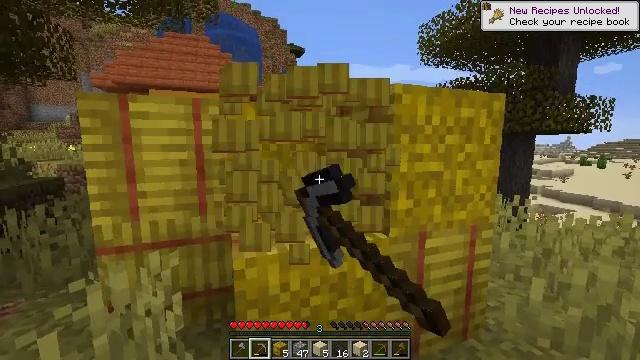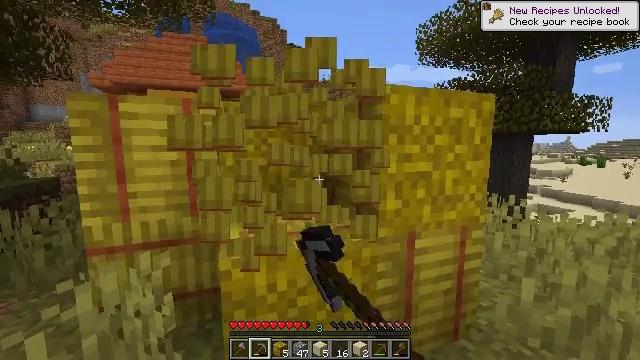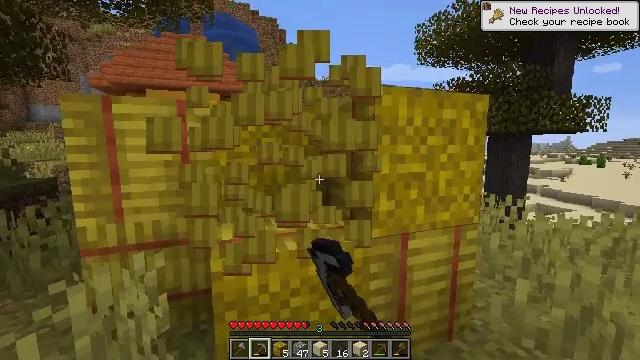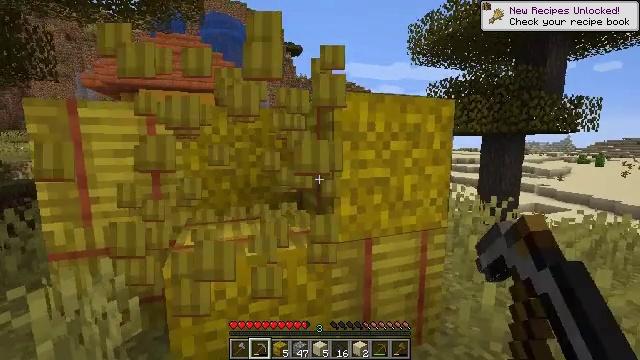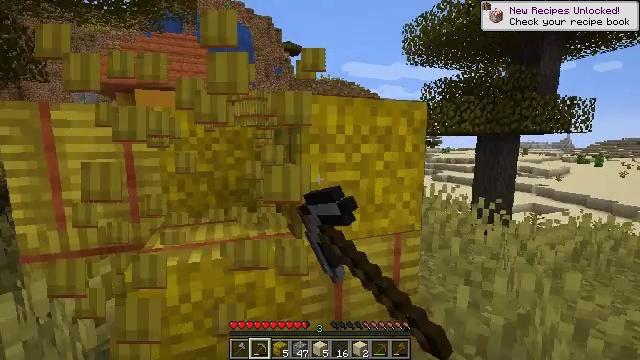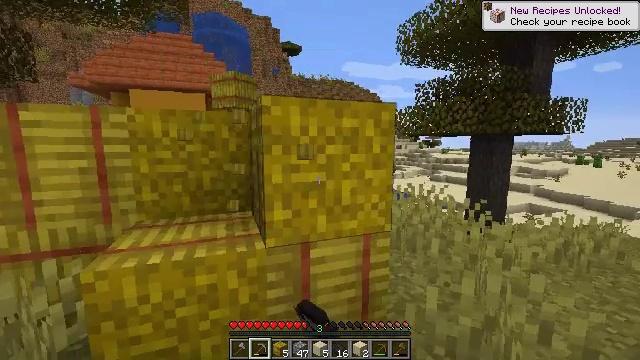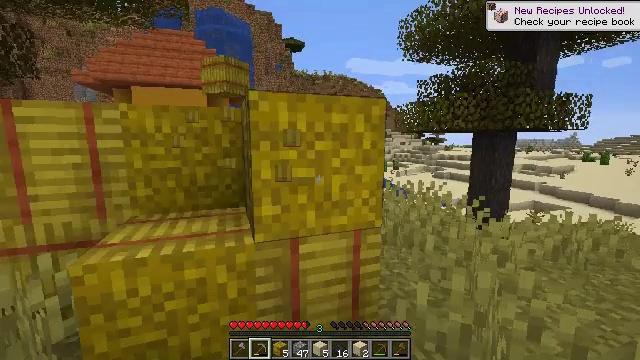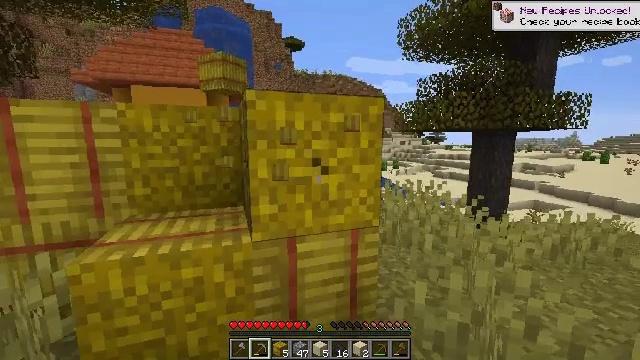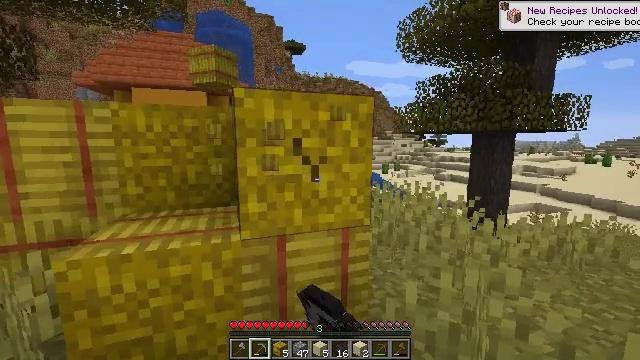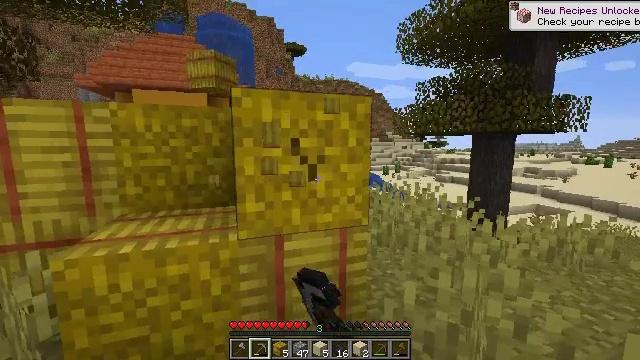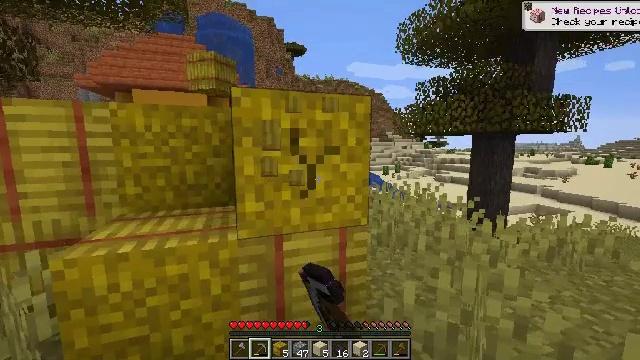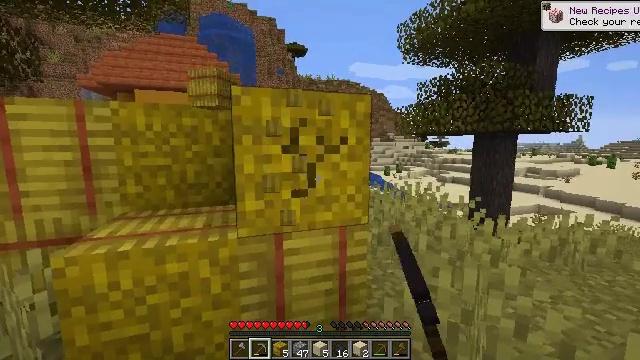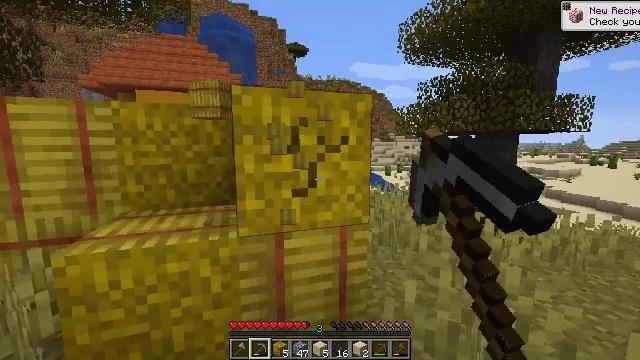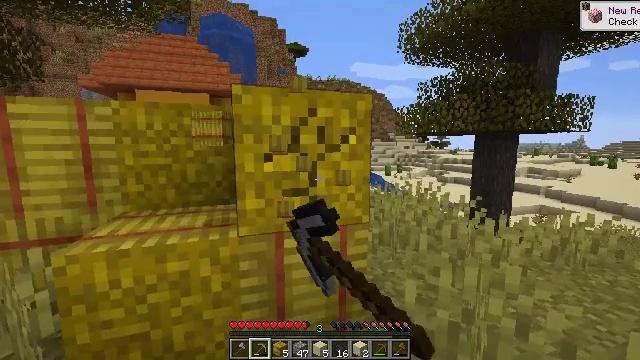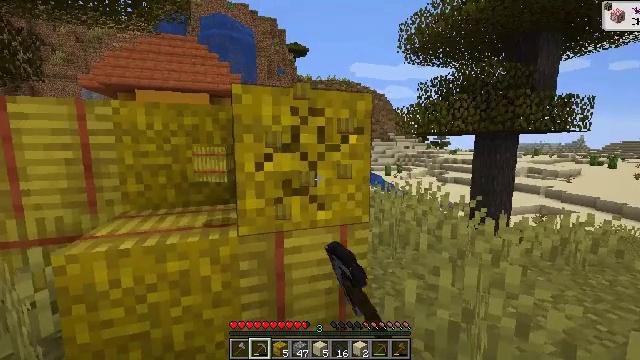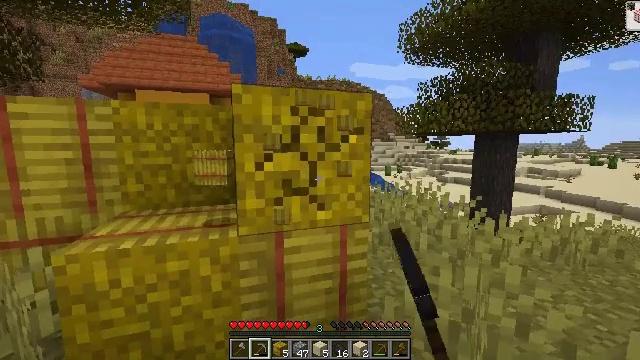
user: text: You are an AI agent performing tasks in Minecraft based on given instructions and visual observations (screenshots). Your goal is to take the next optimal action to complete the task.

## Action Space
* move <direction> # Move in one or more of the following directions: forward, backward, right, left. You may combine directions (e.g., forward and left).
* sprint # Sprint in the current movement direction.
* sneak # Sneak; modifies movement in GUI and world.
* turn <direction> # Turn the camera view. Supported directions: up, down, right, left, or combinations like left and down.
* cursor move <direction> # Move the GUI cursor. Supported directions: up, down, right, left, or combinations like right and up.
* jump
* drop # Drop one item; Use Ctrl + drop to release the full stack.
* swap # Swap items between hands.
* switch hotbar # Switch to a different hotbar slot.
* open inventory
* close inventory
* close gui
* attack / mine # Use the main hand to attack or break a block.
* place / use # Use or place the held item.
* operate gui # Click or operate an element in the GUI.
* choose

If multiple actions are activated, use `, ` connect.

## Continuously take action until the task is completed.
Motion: motion action
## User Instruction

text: Attack the hay block to get hay.
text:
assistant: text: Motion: move right, attack / mine
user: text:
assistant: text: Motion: move right, attack / mine
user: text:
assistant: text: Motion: move right, attack / mine
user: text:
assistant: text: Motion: move right, attack / mine
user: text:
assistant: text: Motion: move right, attack / mine
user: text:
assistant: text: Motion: attack / mine
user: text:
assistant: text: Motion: attack / mine
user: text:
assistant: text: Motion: attack / mine
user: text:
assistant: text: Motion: attack / mine
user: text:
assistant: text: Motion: attack / mine
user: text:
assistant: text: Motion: attack / mine
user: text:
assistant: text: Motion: attack / mine
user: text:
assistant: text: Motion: attack / mine
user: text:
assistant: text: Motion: attack / mine
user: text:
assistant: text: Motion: attack / mine
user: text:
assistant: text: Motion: attack / mine
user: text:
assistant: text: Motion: attack / mine
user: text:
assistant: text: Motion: move forward, turn left, attack / mine
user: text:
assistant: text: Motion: move forward, turn left and down, attack / mine
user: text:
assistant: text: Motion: move forward, turn left and down, attack / mine
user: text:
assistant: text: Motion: move forward, turn left and down, attack / mine
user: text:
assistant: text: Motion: turn left and down, attack / mine
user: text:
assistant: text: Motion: turn left and down, attack / mine
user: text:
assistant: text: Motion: turn left and down, attack / mine
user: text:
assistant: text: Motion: turn left and down, attack / mine
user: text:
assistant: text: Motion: turn down, attack / mine
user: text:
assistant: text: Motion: attack / mine
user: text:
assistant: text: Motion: turn down, attack / mine
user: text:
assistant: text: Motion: attack / mine
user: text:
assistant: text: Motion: attack / mine